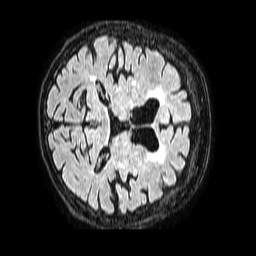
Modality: FLAIR
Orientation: axial
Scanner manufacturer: philips
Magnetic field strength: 1.5 T
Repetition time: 4.8 s
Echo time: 0.3 s